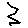
Label: zigzag